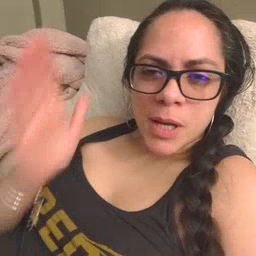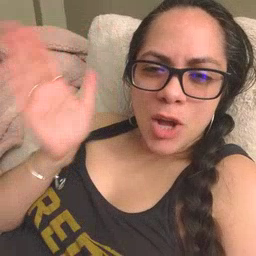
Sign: bedroom